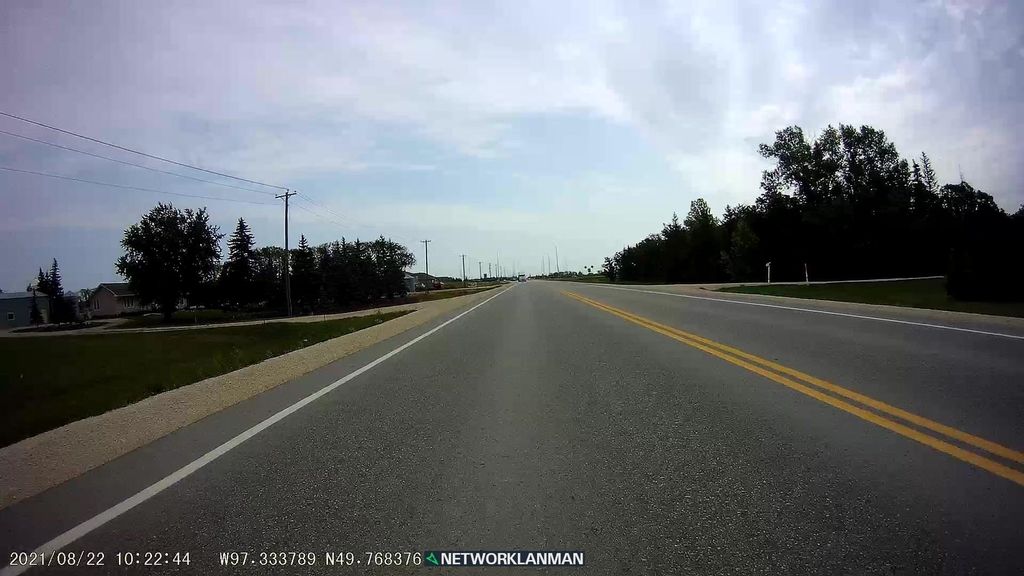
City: winnipeg